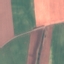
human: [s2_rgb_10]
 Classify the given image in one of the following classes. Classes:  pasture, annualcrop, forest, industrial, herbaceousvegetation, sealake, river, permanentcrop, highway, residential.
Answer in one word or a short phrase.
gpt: AnnualCrop